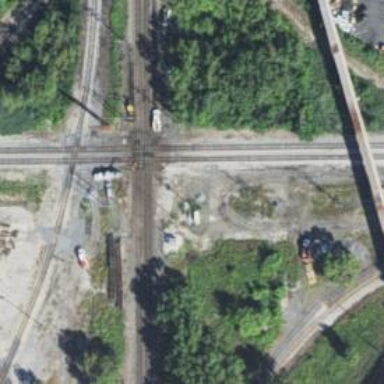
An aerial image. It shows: Railway crossing.